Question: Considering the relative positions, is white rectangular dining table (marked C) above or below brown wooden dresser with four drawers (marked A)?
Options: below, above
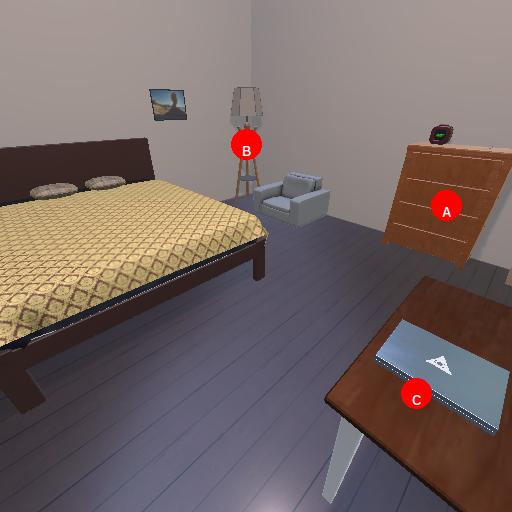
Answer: below